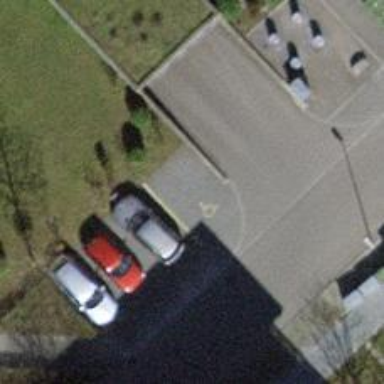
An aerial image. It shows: Designated parking space for disabled individuals.